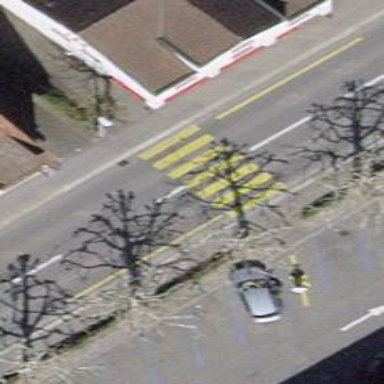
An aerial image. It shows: Secondary road with asphalt surface. It has cycle lane on both sides.